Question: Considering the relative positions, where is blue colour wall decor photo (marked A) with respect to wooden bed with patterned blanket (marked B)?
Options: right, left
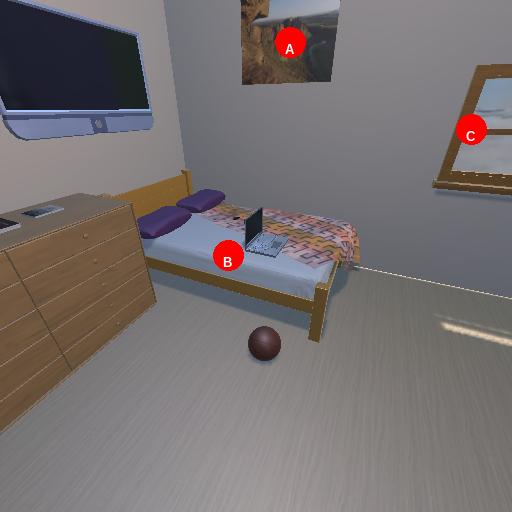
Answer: right